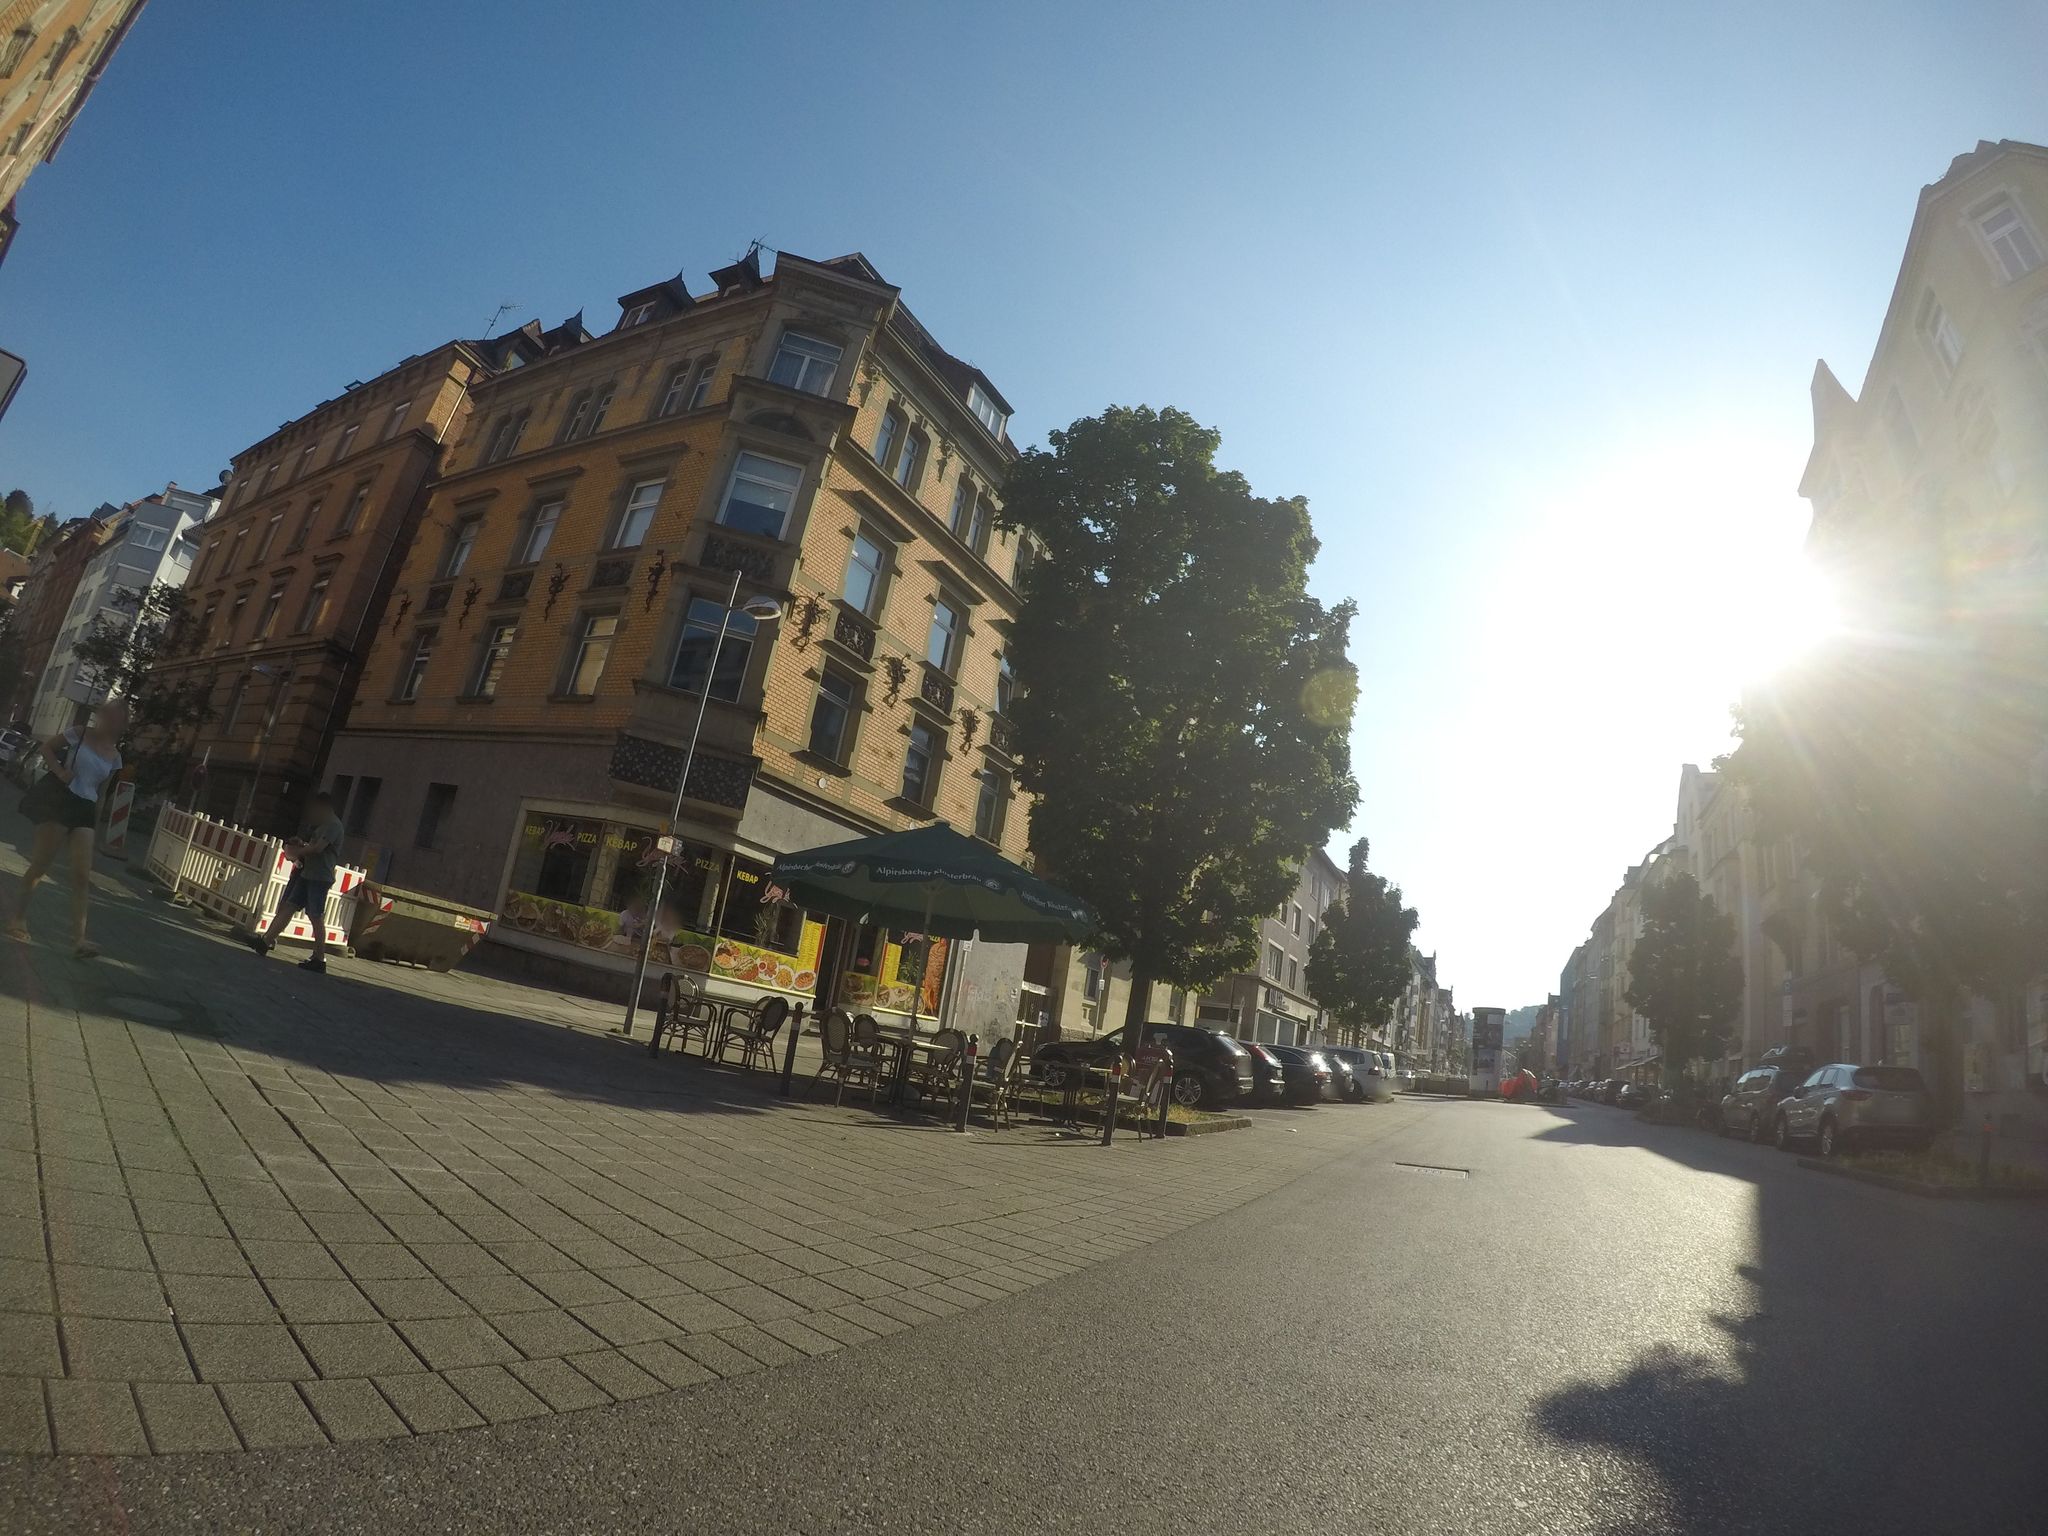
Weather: clear
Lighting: day
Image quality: good
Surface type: walking surface
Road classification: footway, living_street, steps
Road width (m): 8
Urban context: urban centre
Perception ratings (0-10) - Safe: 4.49, Lively: 9.25, Beautiful: 6.33, Boring: 2.56, Depressing: 2.45, Wealthy: 8.43